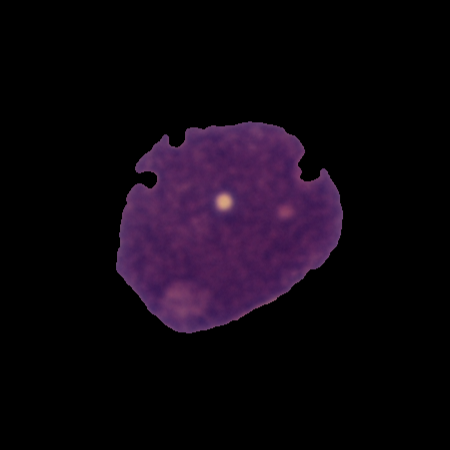
Label: cancer